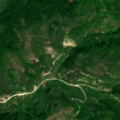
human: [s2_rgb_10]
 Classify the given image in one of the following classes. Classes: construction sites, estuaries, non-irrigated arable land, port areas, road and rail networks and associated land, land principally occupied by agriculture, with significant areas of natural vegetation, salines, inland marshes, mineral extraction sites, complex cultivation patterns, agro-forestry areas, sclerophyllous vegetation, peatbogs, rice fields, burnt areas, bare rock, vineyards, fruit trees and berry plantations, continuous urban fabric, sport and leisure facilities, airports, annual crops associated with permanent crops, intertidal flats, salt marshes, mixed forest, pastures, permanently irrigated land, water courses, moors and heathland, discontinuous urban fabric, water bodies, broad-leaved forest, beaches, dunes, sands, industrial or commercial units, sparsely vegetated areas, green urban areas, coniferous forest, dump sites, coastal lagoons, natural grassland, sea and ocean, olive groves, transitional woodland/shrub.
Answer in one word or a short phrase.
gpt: land principally occupied by agriculture, with significant areas of natural vegetation, broad-leaved forest, transitional woodland/shrub